Question: I am trying to collapse my multiple rows of binary variables into a single row per patient id as depicted in my illustration. Could someone please help me with the SAS code to do this? Thanks
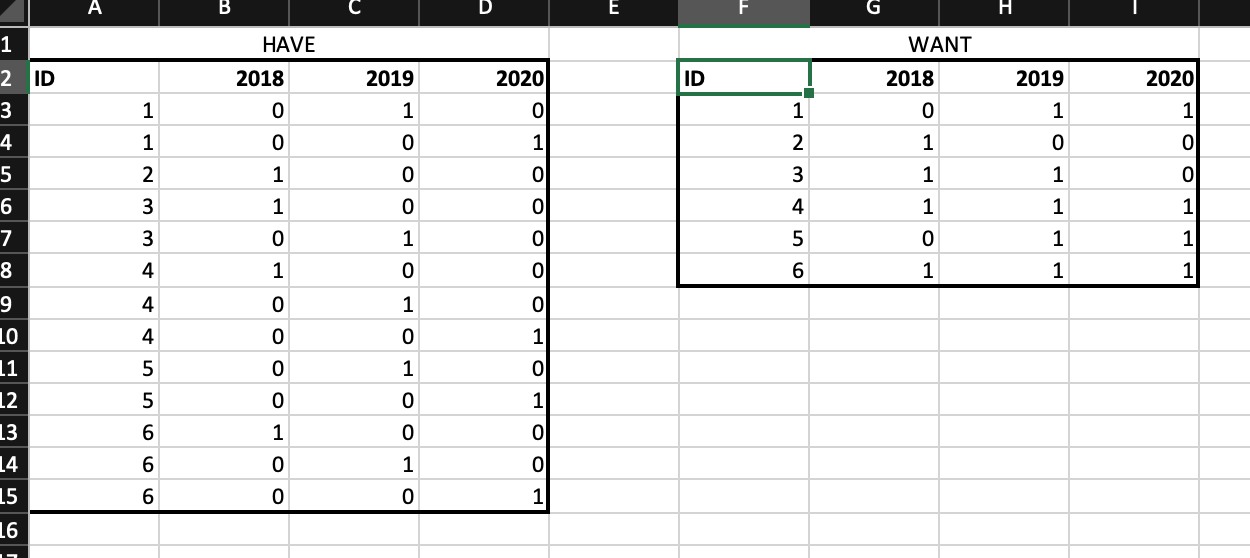
Answer: If the rule is that to set it to 1 if it is ever 1 then take the MAX. If the rule is to set it to one only if all of them are one then take the MIN.
'''
proc summary data=have nway ;
by id;
output out=want max= ;
run;
'''